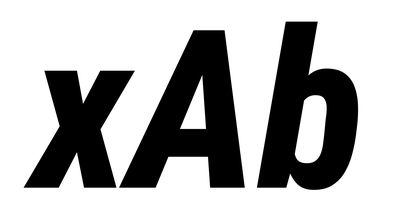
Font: Roboto-Italic_Condensed_ExtraBold_Italic